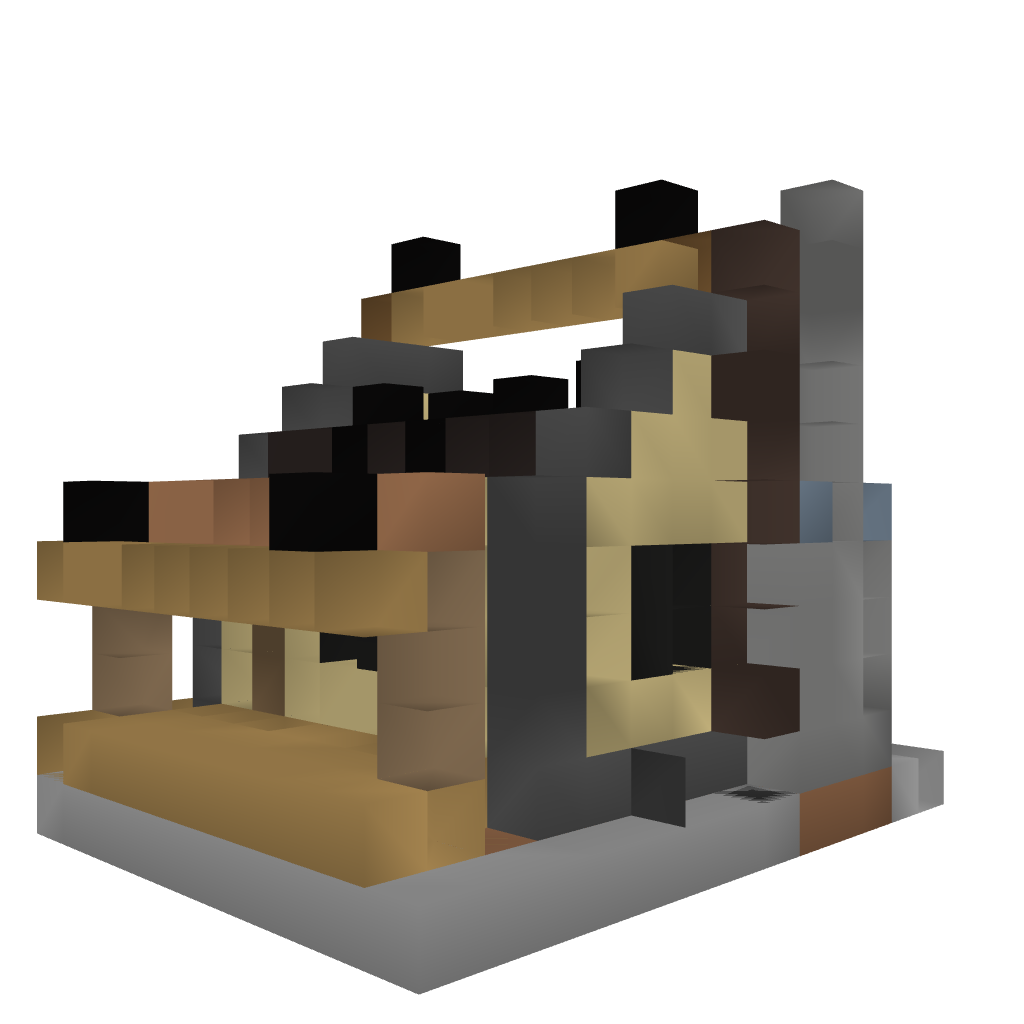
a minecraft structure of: Advanced Shop